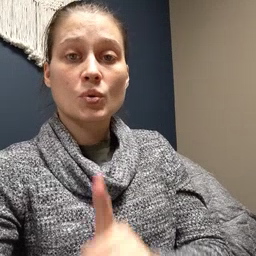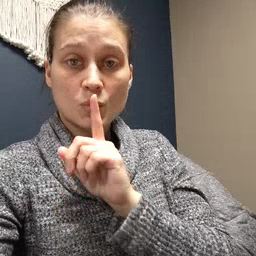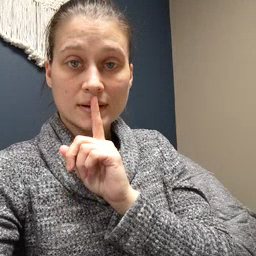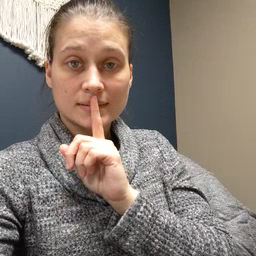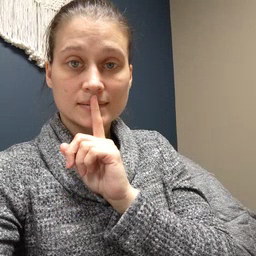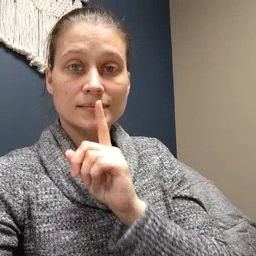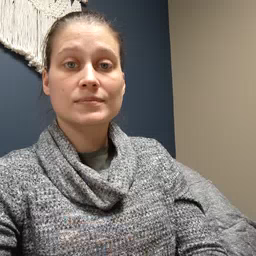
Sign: quiet